Question: I'm trying to make a data filter with php and to do so, I want to use a form with 'get' method. Not the problem is, that I get this notice, when I'm trying to refer to any of the $_GET['var']'s.
'''
echo $_GET['kraj'];
Notice: Undefined index: kraj in C:\wamp\www\inc\pages
iltr.php on line 23
'''
And here is the URL code:

What I think may be the problem is .htaccess file, that rewrites the URL's to pretty ones.
Here is an example of my .htaccess:
'''
RewriteEngine on
RewriteRule ^([^/\.]+)/([^/\.]+)/([^/\.]+)/?$ index.php?detail1=$1&detail2=$2&detail3=$3 [L]
RewriteRule ^([^/\.]+)/([^/\.]+)/?$ index.php?detail1=$1&detail2=$2 [L]
RewriteRule ^([^/\.]+)/?$ index.php?detail1=$1 [L]
'''
Is it possible to refer to $_GET[''] after the '?' simbol with those rules? If not, how can I fix it, so it can work.
Thanks, Mike
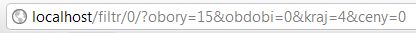
Answer: Add 'QSA' to the flags to append to the query string instead of replacing it.